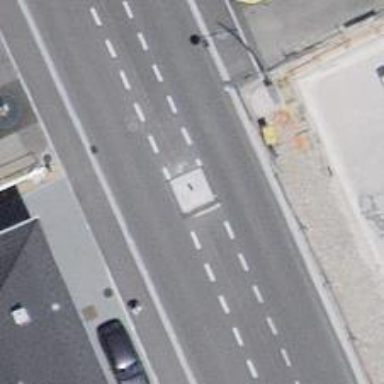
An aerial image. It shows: Traffic calming island.